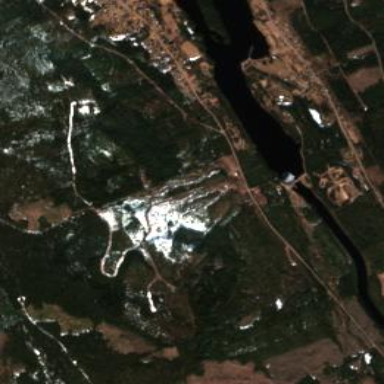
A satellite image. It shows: Winter sports area for skiing activities.